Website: lowes
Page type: stored-credit-cards
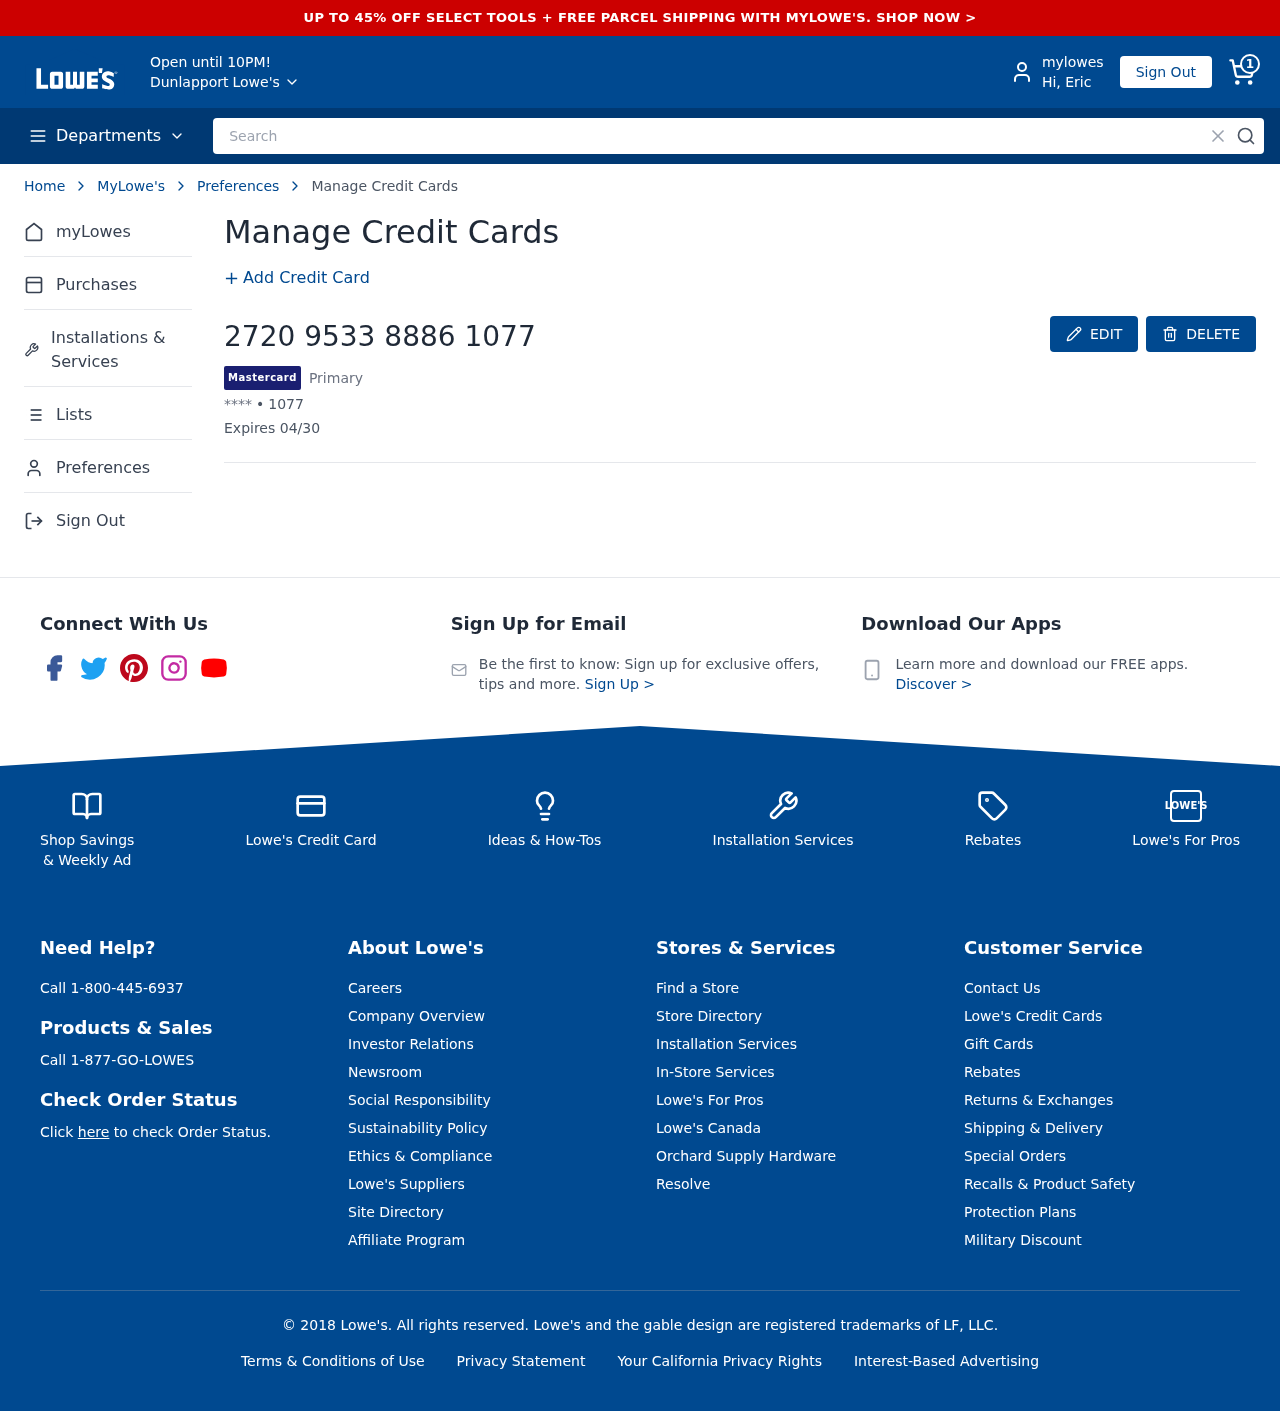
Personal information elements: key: PII_CARD_EXPIRY
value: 04/30
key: PII_CARD_LAST4
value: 1077
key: PII_CARD_NUMBER
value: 2720 9533 8886 1077
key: PII_CARD_TYPE
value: Mastercard
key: PII_CITY
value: Dunlapport
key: PII_FIRSTNAME
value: Eric
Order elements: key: ORDER_NUM_ITEMS
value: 1
Search elements: key: HEADER_SEARCH
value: Search